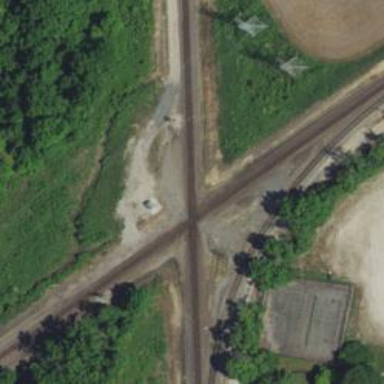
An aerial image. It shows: Junction on the railway.